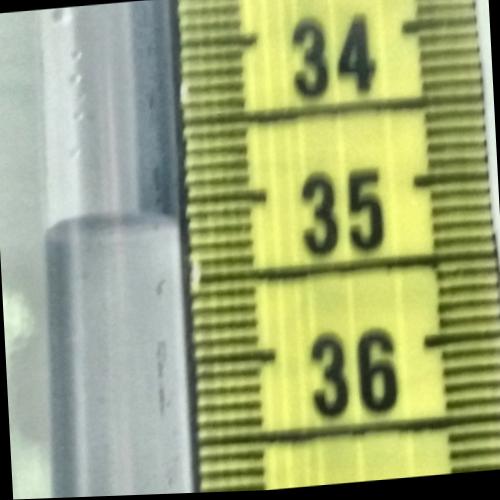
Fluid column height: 35.1 cm